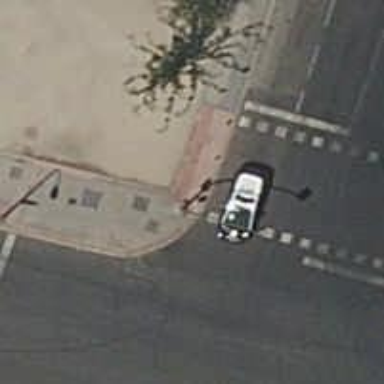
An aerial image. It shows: Kerb barrier.